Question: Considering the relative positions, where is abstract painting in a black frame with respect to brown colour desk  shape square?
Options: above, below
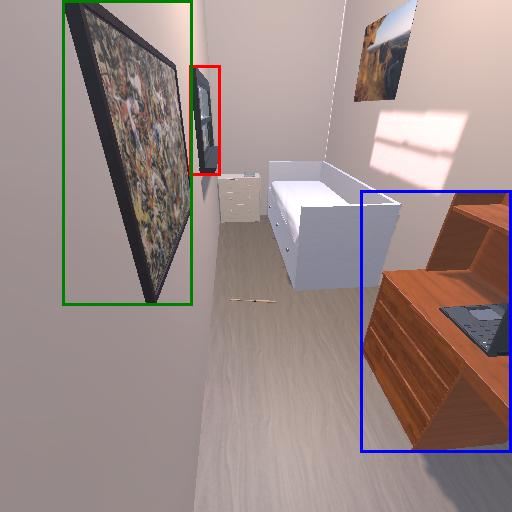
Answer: above